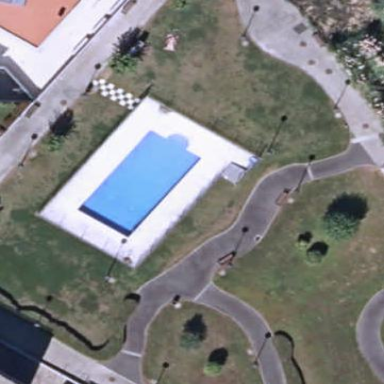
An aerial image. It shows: Swimming pool located in leisure land.